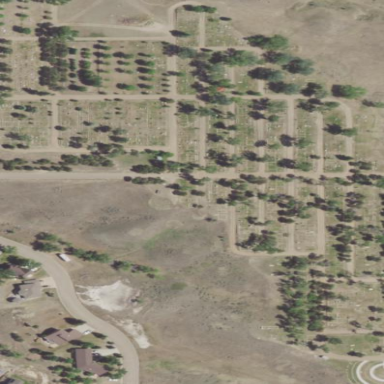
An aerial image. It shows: Cemetery.